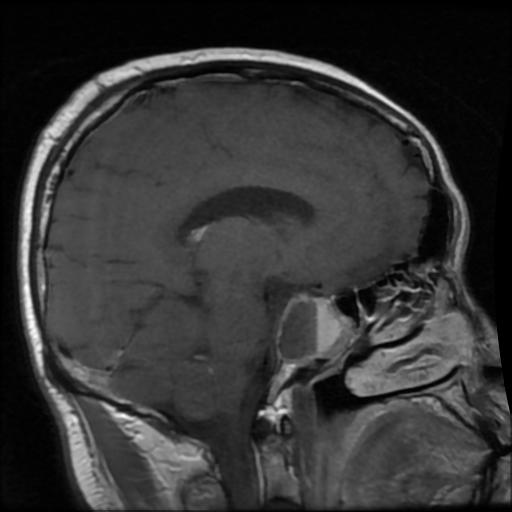
Label: pituitary